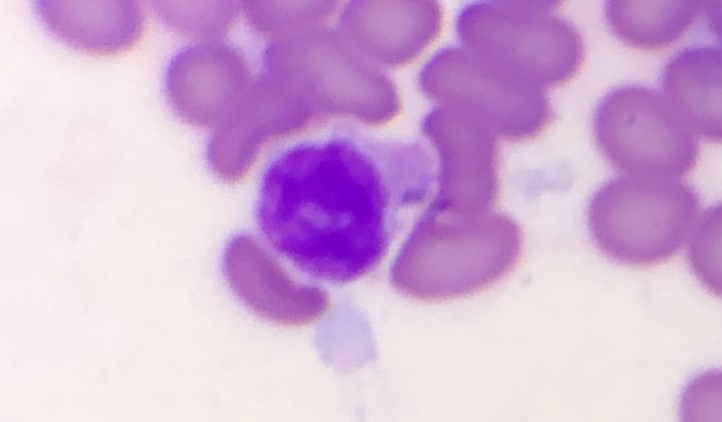
White blood cell type: Lymphocyte